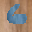
Label: 6